Question: I want my refresh item to appear on the top bar. I am extending 'ListActivity' and using the theme 'android:Theme.Holo.Light.DarkActionBar'. The menu is created using:
'''
<menu
xmlns:android="http://schemas.android.com/apk/res/android"
xmlns:tools="http://schemas.android.com/tools"
xmlns:app="http://schemas.android.com/apk/res-auto"
tools:context="eu.pcas_project.client.android.pa.services.ServiceList">
<item
android:id="@+id/refresh_all_services"
android:title="@string/refresh_all_services"
android:icon="@drawable/ic_menu_refresh"
app:showAsAction="always" />
</menu>
'''
'''
@Override
public boolean onCreateOptionsMenu(Menu menu) {
MenuInflater inflater = getMenuInflater();
inflater.inflate(R.menu.menu_service_list, menu);
return super.onCreateOptionsMenu(menu);
}
'''

If I change 'app:showAsAction="always"' on the menu XML to 'android:showAsAction="always"', this works as I want it to--icon on top bar--but then I get an error saying . Can it be fixed?
Targeting API 19.
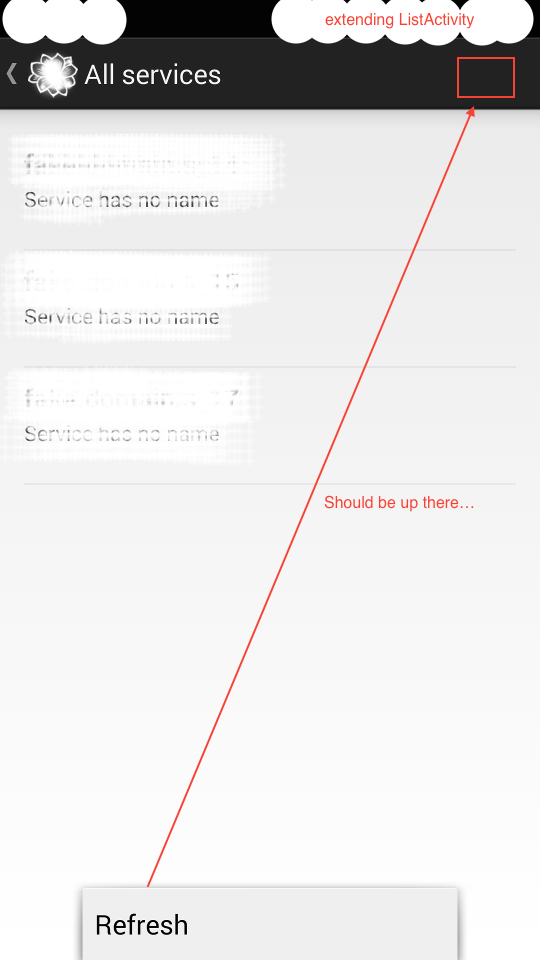
Answer: As said in the question, 'android:showAsAction="always"' works but generates an error.
While the project was not using the appcompat library directly, I discovered that a library imported by said project had 'com.android.support:appcompat-v7:XXX.YYY.ZZZ' as a dependency even though it was not needed. This was added by Android Studio. Once the line was removed and the project rebuilt the error disappeared and the refresh icon appeared on the top right corner instead of on the menu.